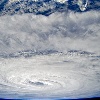
Label: cloud